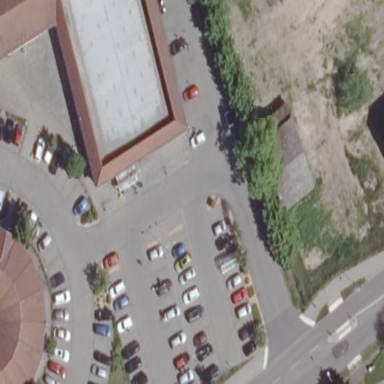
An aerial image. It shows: Parking area with surface.